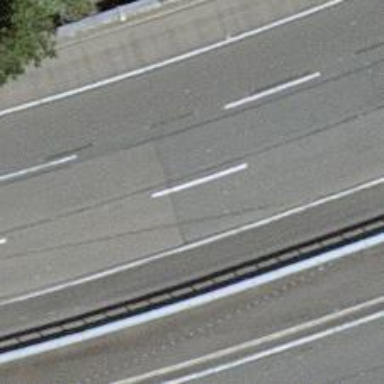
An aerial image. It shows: View of motorway.